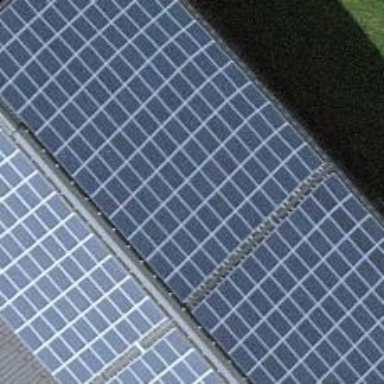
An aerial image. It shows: Solar power generator.